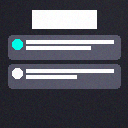
Screen state: on